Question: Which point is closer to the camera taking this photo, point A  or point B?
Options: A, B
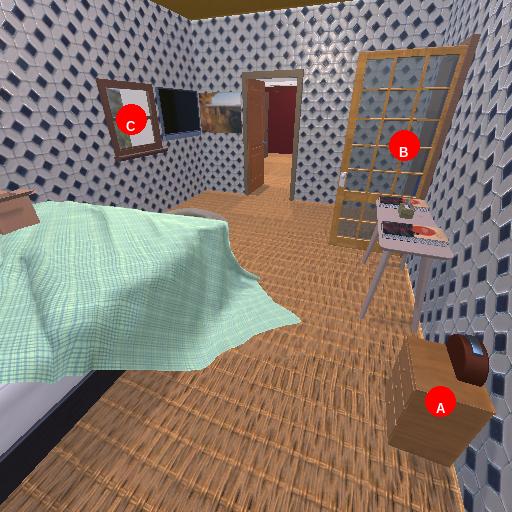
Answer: A